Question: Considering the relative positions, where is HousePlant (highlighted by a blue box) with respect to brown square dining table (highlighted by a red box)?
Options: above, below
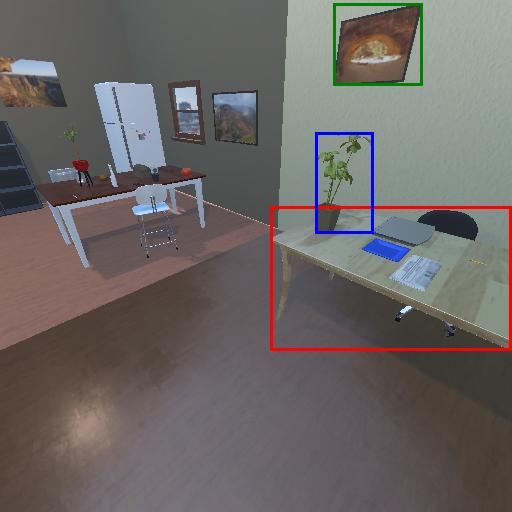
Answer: above